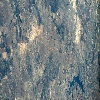
Label: land